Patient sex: M
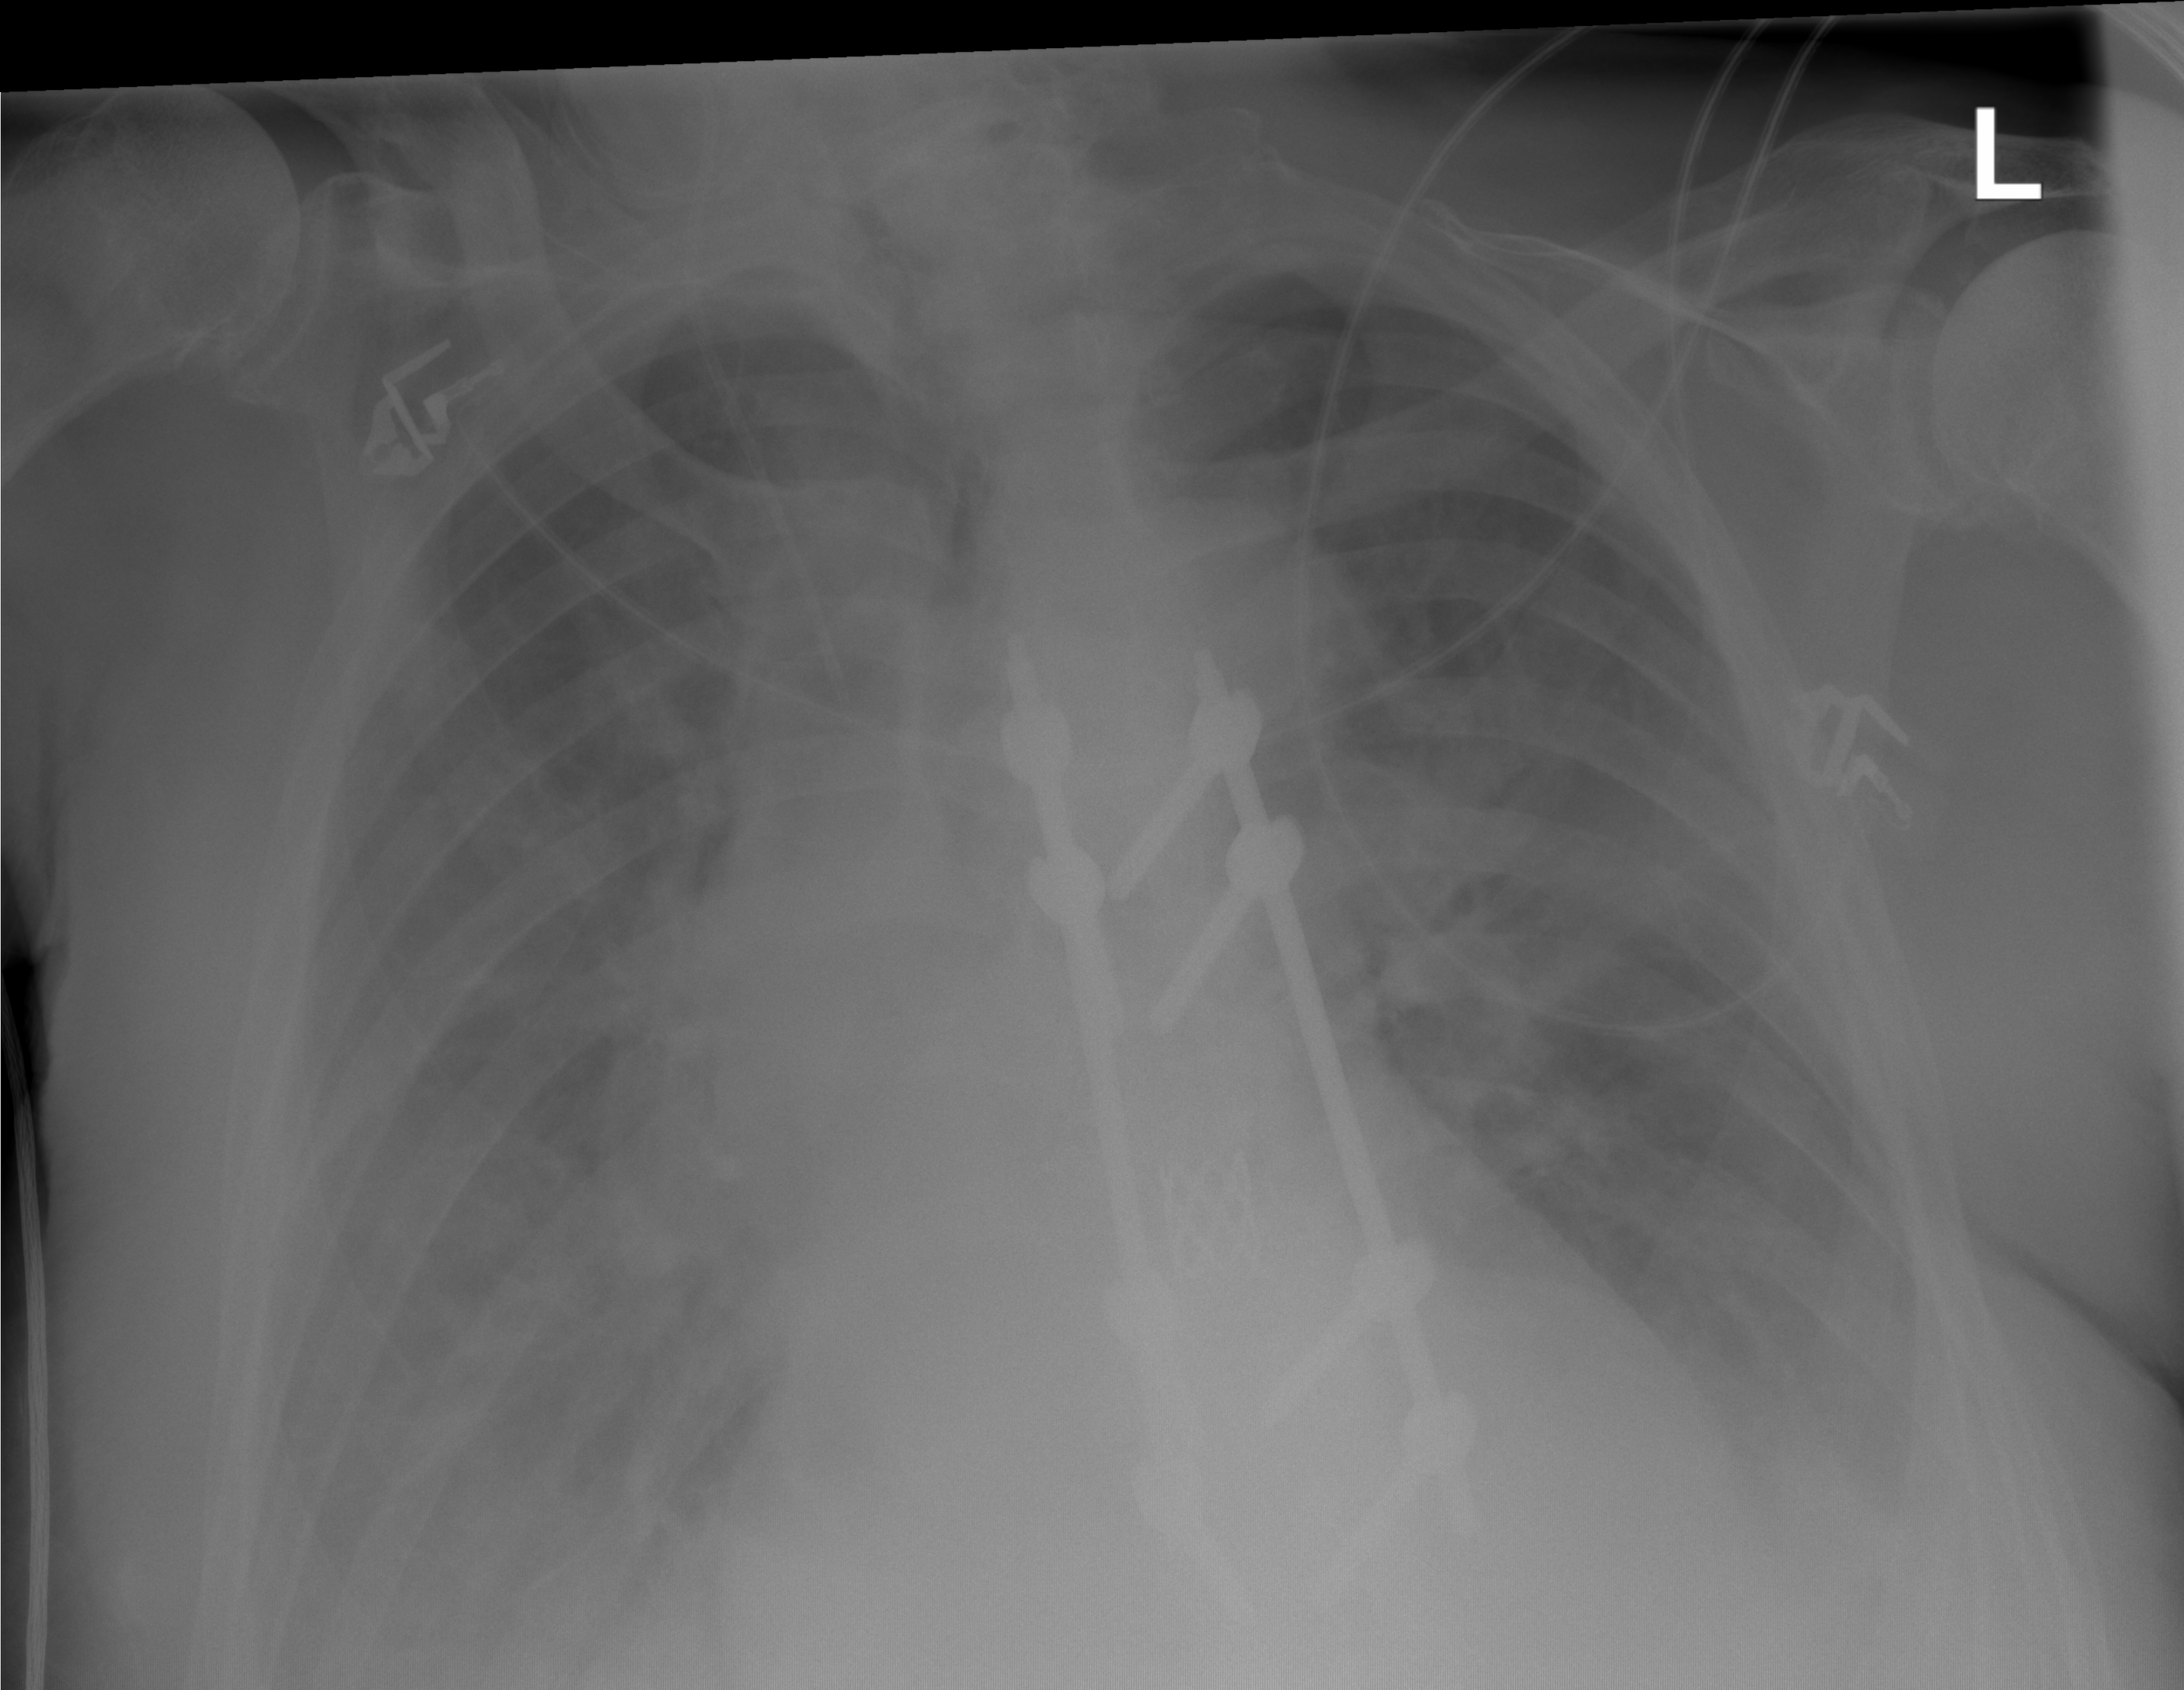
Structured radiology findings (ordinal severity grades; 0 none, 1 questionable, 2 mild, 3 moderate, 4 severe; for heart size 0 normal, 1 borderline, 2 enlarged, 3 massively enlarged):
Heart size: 0
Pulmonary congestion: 2
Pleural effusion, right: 3
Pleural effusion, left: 3
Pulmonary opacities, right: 2
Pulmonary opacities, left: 2
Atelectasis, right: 3
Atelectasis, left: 3